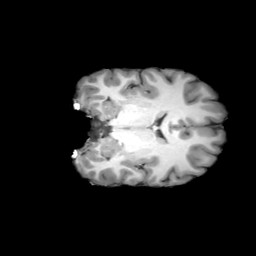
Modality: T1w
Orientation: coronal